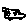
Label: car